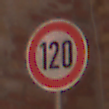
Verkehrszeichen: Geschwindigkeit120
Umgebung: Outdoor, Urban
Tageszeit: MorningAfternoon
Wetter: Clear
Licht: Natural
Jahreszeit: NotSpecified
Kontrast: MediumContrast